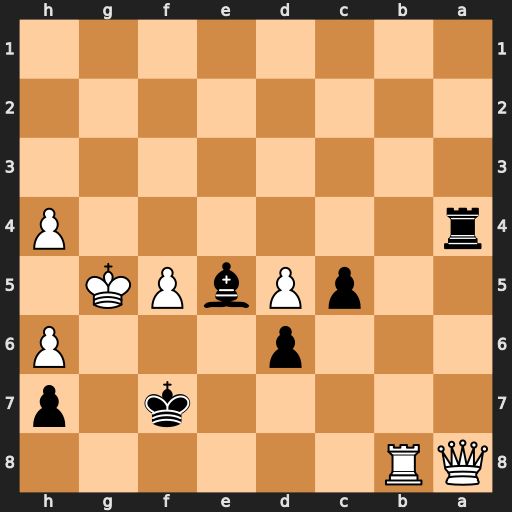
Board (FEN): QR6/5k1p/3p3P/2pPbPK1/r6P/8/8/8
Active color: b
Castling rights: -
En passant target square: -
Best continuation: Bf6+ Kh5 Rxh4#